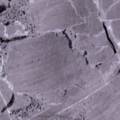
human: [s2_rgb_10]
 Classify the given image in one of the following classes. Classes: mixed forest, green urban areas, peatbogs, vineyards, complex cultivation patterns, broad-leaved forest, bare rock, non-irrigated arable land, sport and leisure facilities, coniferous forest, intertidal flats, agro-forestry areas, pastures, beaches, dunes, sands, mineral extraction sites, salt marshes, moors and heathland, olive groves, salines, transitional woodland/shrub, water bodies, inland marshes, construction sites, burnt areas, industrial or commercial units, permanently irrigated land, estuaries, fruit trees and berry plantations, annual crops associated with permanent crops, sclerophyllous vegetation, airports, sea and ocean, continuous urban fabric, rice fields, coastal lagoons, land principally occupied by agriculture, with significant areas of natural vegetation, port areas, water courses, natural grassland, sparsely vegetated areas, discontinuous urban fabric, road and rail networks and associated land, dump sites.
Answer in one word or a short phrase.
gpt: sea and ocean